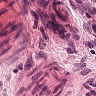
Metastatic tissue present: no